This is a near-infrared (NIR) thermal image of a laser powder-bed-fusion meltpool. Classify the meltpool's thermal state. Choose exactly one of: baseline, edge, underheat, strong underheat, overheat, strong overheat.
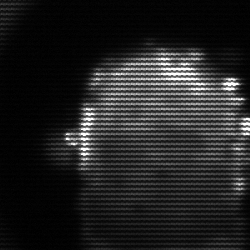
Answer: baseline